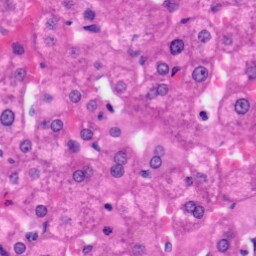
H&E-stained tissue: Liver